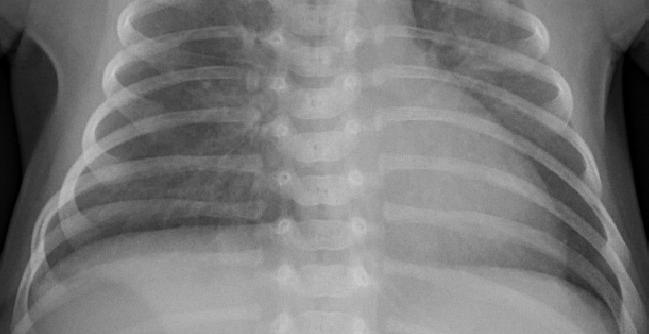
Diagnosis: PNEUMONIA